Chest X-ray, PA view. Patient: 51 years old, sex F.
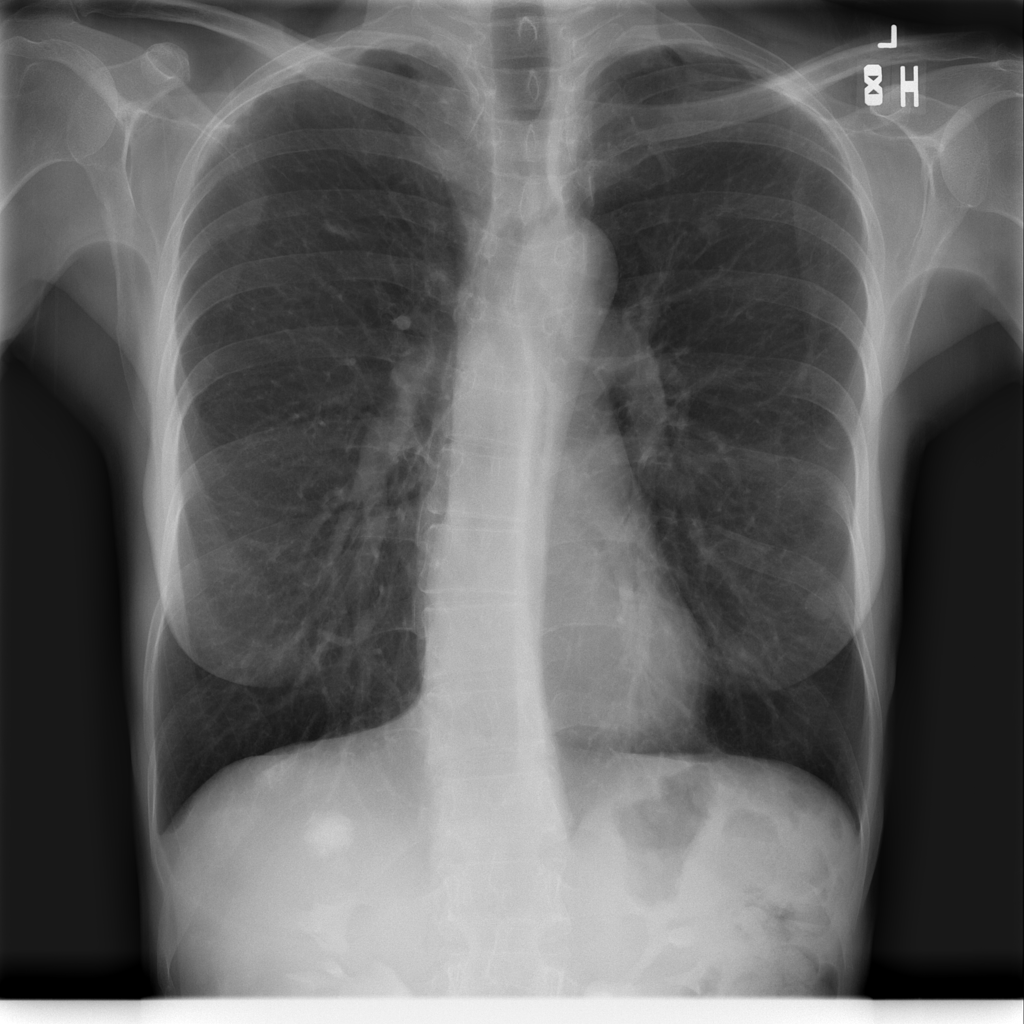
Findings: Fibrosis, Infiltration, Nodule